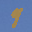
Label: 9